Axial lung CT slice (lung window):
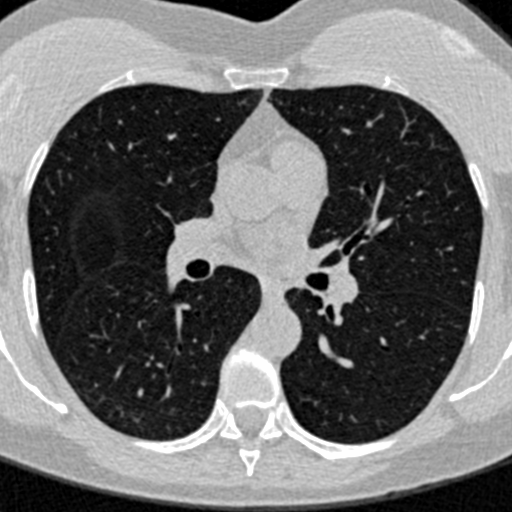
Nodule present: no